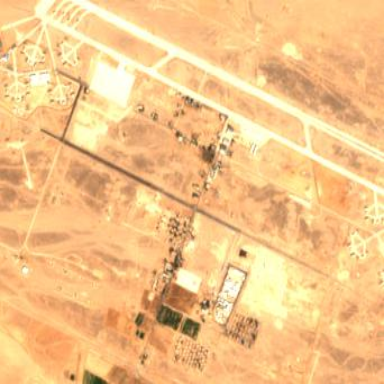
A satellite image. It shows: Military airfield located within larger aerodrome area.